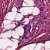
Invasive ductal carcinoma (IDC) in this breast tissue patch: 1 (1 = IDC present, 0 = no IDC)